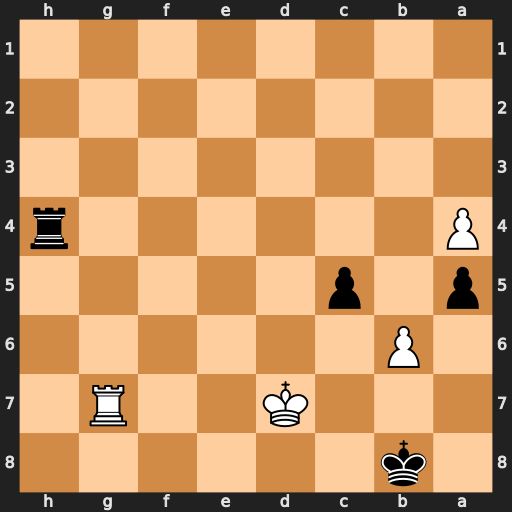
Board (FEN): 1k6/3K2R1/1P6/p1p5/P6r/8/8/8
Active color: b
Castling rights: -
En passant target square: -
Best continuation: Kb7 Kd8+ Kxb6 Rg6+ Kb7